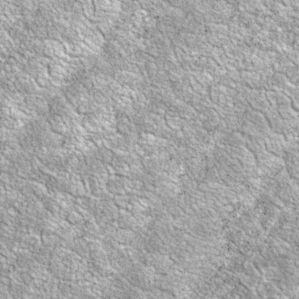
Label: non_frost